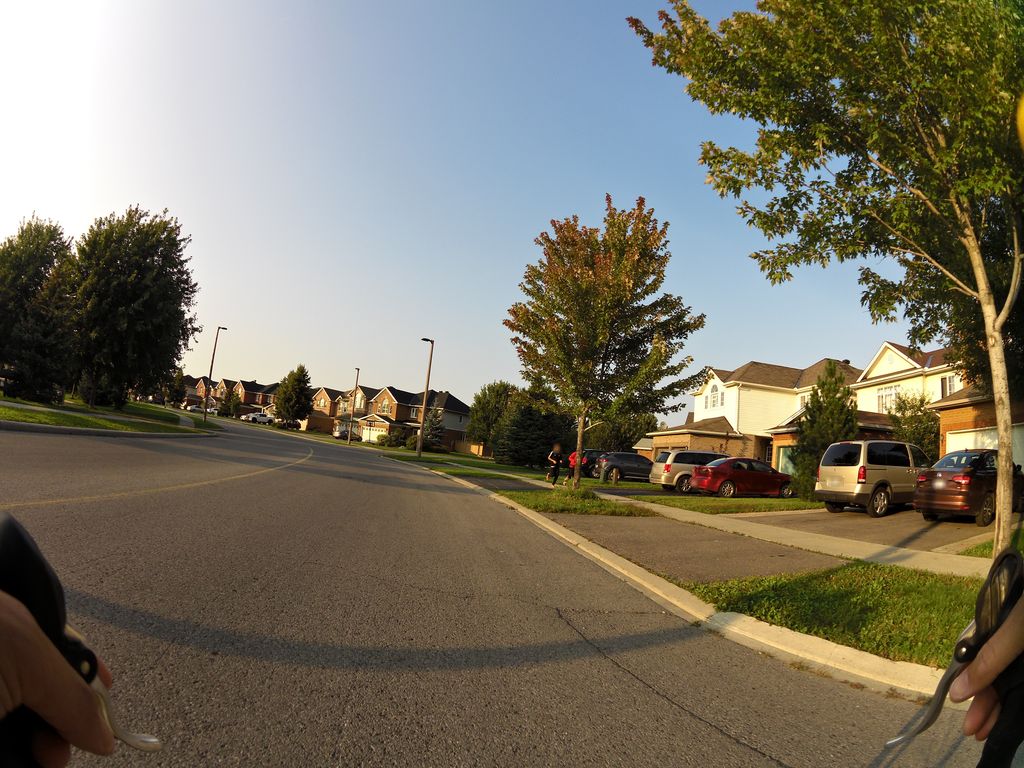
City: ottawa-gatineau